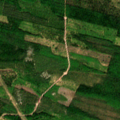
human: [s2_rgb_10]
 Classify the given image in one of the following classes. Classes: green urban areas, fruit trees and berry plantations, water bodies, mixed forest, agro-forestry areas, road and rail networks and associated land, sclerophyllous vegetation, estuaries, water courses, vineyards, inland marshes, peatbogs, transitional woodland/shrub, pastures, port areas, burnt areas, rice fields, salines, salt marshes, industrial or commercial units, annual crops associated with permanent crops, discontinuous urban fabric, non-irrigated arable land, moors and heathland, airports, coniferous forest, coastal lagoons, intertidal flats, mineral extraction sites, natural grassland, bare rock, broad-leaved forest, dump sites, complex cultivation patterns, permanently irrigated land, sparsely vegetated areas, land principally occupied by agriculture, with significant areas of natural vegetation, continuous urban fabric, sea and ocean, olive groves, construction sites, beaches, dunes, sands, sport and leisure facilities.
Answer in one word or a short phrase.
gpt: coniferous forest, mixed forest